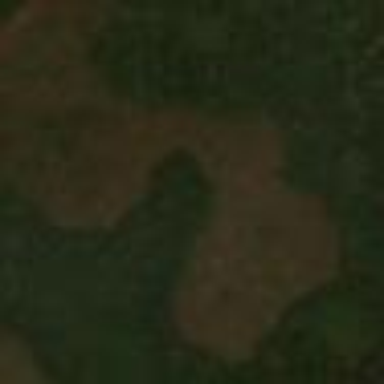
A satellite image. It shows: Savanna grassland.